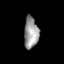
Tissue: skin
Cell type: Others
Senescence score: 0.748
Nuclear area (px): 445
Mean DAPI intensity: 154.245